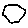
Label: hexagon